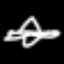
Label: airplane